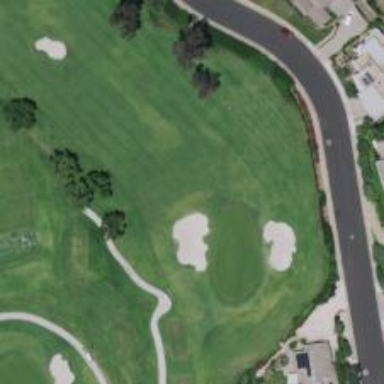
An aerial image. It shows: Golf hole.